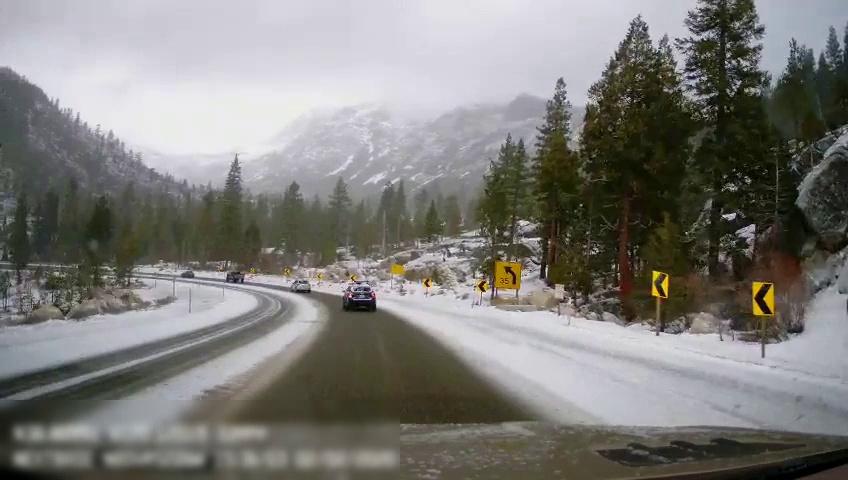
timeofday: Day
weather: Snowy
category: Drivable Space
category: Vehicles | Car
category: Vehicles | Truck
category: Vehicles | Car
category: Traffic | Signs
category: Traffic | Signs
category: Traffic | Signs
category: Traffic | Signs